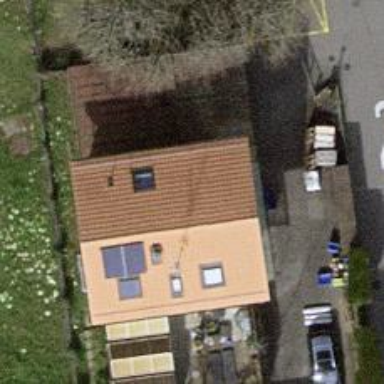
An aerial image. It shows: Hardware shop.